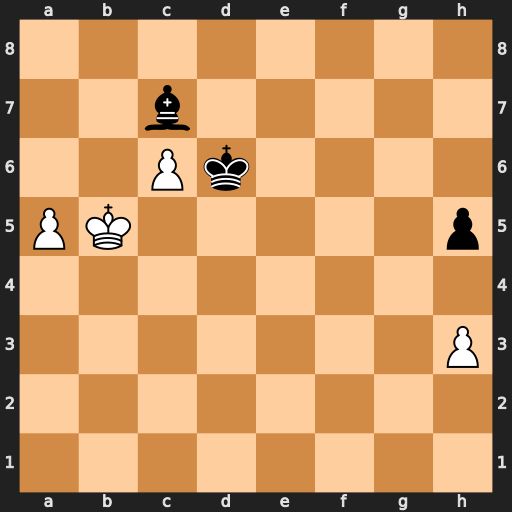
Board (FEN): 8/2b5/2Pk4/PK5p/8/7P/8/8
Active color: w
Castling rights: -
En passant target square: -
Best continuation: a6 Bb8 Kb6